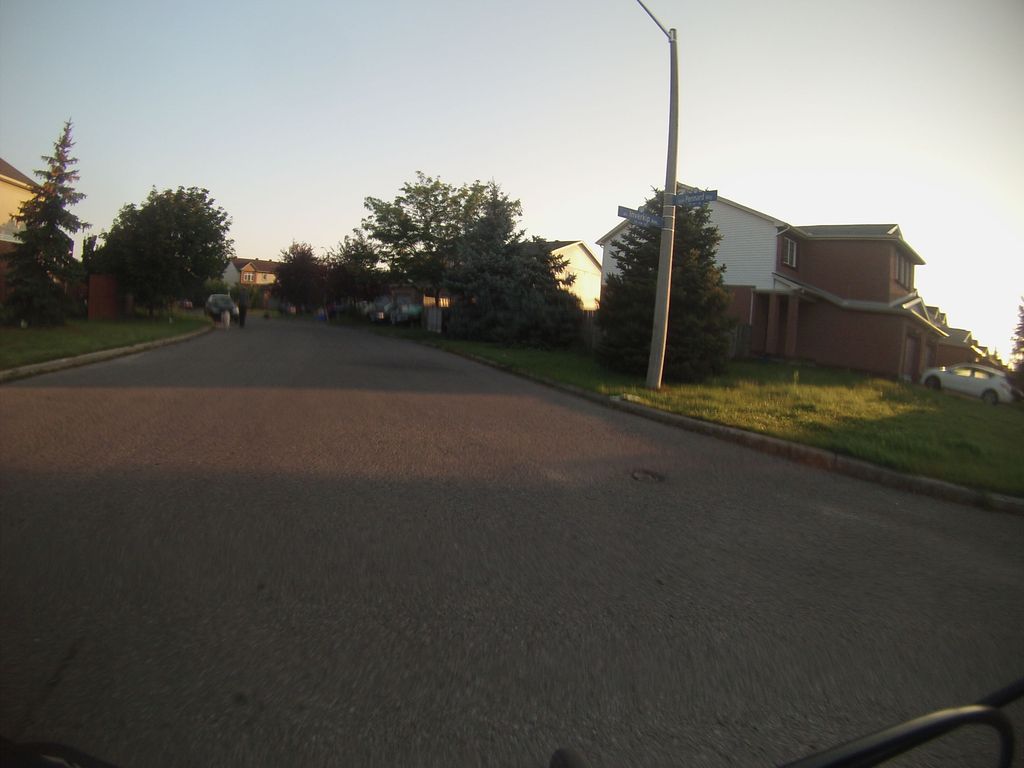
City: ottawa-gatineau